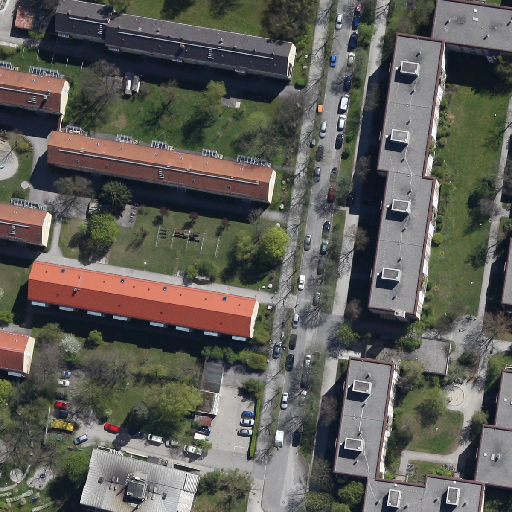
Referring expression: light-duty vehicle